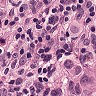
Metastatic tissue present: yes